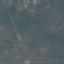
Label: HerbaceousVegetation